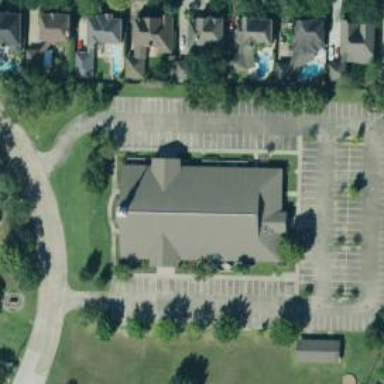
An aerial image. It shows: Parking space.